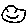
Label: smiley face